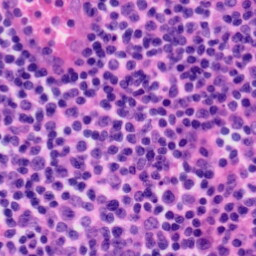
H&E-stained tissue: Tonsil